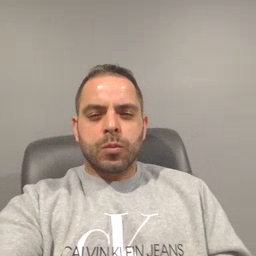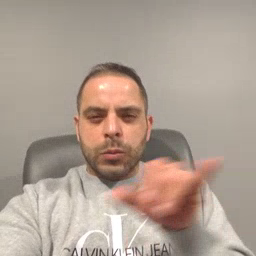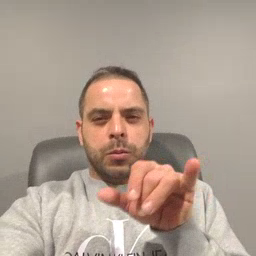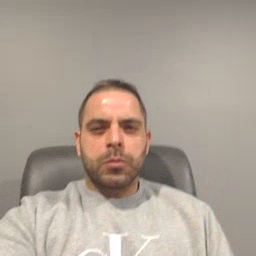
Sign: same